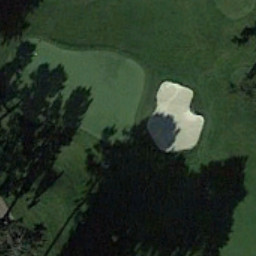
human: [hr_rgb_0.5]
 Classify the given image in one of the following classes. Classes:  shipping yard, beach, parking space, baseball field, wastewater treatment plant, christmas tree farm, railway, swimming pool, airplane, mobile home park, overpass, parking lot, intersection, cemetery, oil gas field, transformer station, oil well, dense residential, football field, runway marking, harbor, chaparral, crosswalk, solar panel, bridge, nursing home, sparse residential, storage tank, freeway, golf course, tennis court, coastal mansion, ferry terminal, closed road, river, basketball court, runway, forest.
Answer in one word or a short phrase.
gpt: golf course